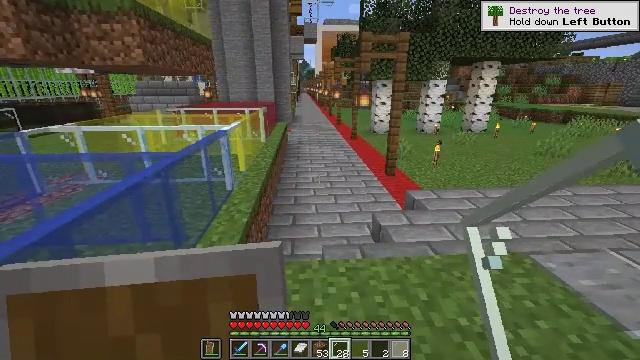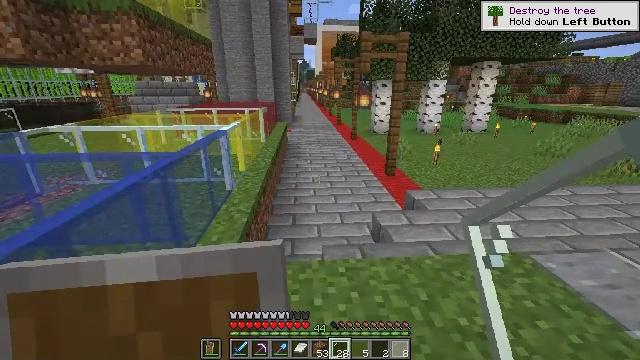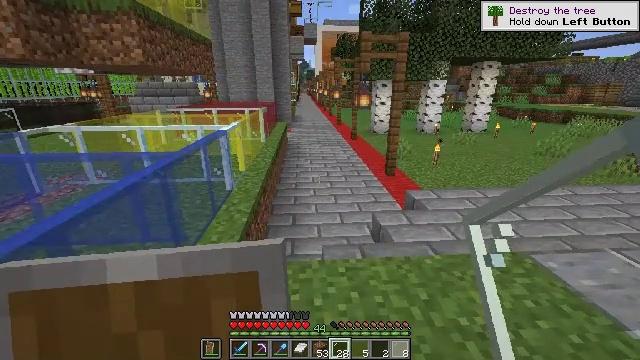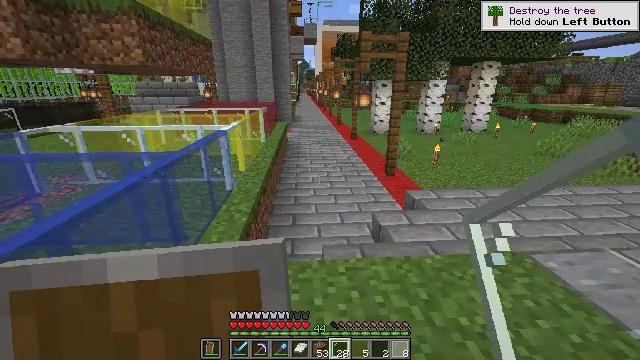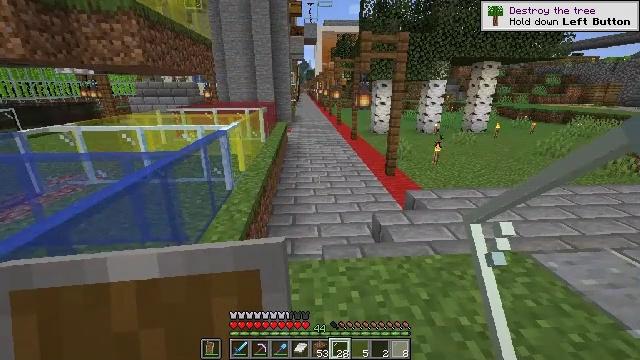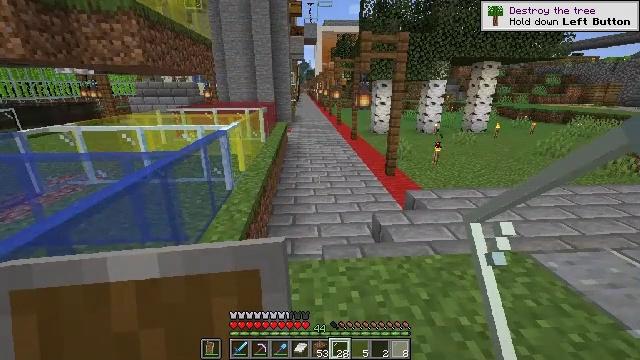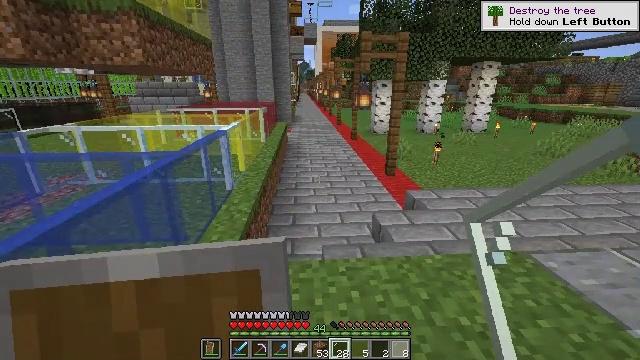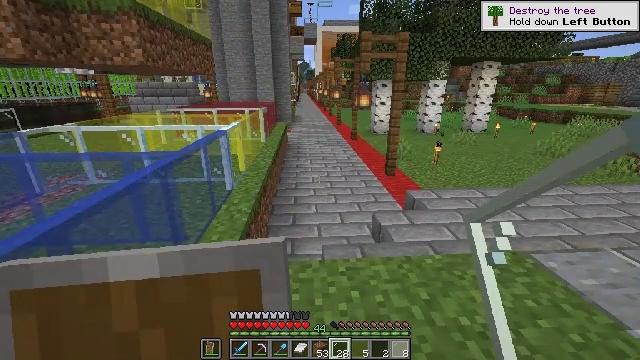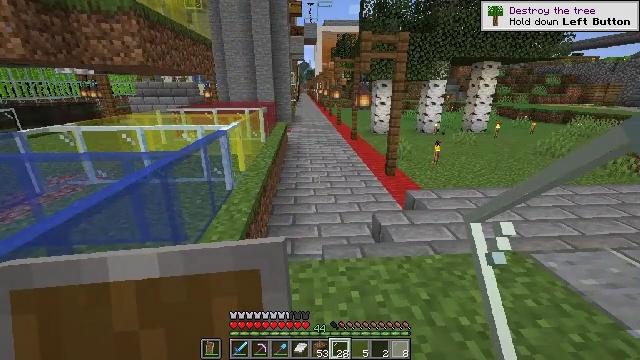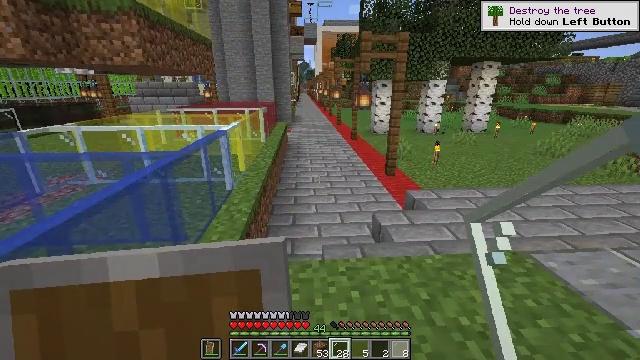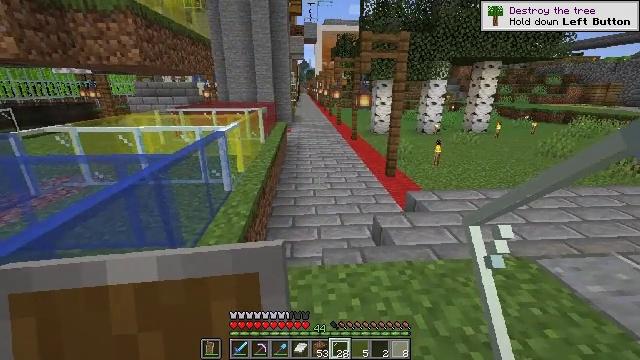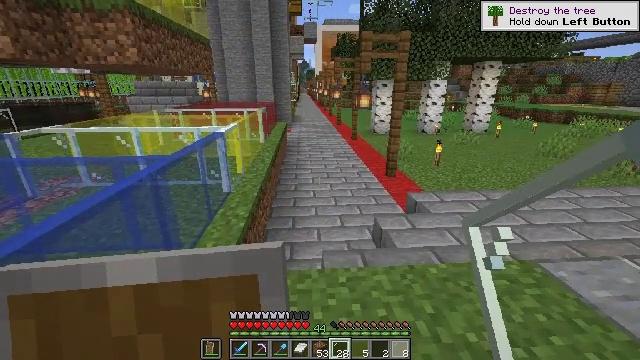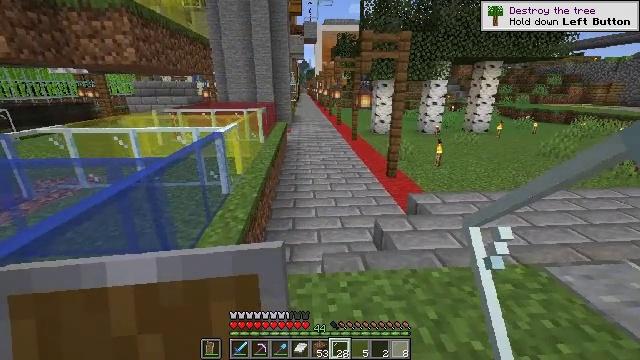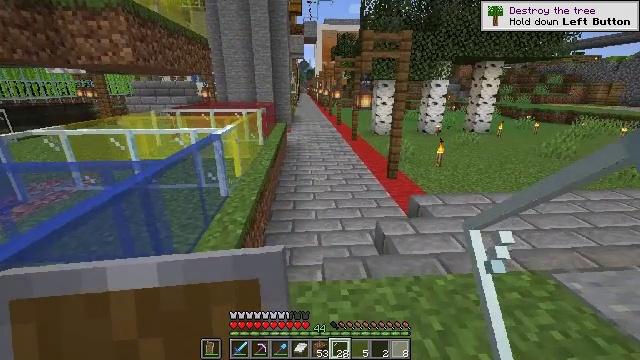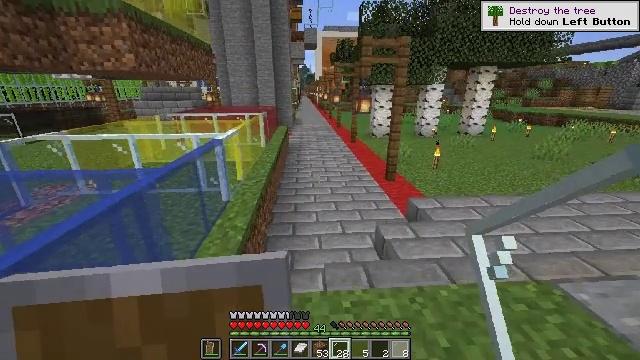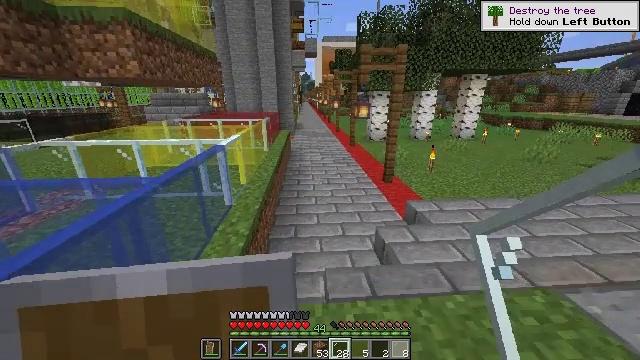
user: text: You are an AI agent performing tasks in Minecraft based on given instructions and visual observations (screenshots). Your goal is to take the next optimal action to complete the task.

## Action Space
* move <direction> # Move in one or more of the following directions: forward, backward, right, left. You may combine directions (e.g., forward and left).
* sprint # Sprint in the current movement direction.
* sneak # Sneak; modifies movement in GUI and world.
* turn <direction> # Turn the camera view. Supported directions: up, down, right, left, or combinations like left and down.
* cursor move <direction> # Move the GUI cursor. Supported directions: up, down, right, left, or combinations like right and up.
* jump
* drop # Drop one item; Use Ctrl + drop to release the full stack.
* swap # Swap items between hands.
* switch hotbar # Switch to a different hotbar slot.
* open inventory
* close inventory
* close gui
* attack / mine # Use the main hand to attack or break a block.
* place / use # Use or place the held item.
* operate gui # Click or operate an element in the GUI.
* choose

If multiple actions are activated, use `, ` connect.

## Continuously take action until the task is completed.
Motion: motion action
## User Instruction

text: Make magenta stained glass pane at the crafting table.
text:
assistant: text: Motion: no_op
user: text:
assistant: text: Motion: no_op
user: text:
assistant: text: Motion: no_op
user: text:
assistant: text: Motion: no_op
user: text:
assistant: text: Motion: no_op
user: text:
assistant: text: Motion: no_op
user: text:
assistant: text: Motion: no_op
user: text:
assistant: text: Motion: no_op
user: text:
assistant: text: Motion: no_op
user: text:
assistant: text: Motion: move forward
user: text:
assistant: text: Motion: no_op
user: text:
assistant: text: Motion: no_op
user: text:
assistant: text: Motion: move forward
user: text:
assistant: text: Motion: move forward
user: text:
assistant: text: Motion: move forward
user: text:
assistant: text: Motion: move forward
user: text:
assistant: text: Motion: move forward
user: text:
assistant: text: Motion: move forward
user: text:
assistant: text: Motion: move forward
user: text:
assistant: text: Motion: move forward
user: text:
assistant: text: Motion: move forward
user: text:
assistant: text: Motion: move forward
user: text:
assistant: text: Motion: move forward
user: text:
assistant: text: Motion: move forward
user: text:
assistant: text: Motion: move forward
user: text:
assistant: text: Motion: move forward
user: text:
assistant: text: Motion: move forward
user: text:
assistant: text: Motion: move forward
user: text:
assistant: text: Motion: move forward
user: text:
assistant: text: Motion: move forward